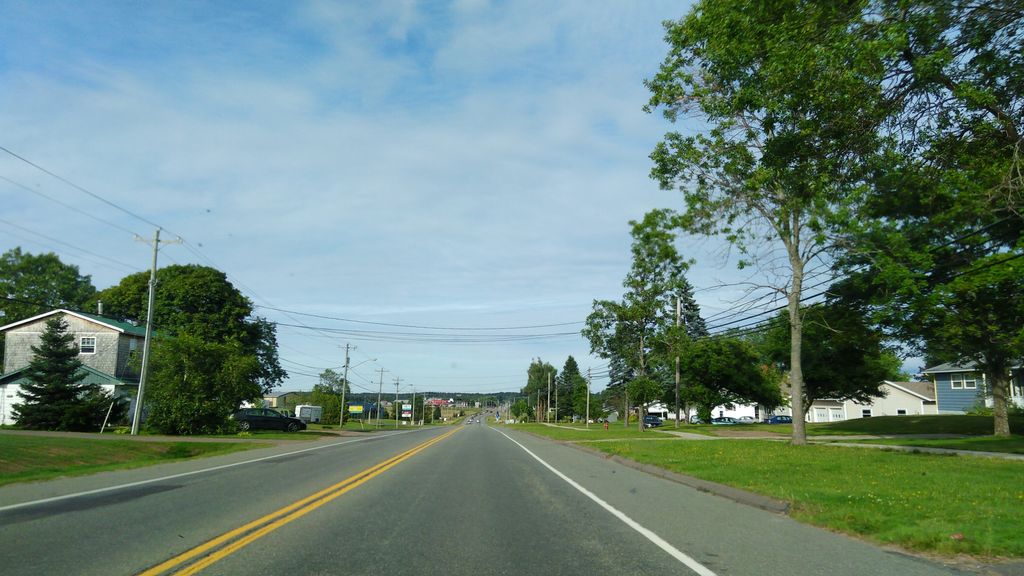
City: charlottetown